Field crop: maize
Growth stage: 2
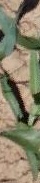
Species: maize